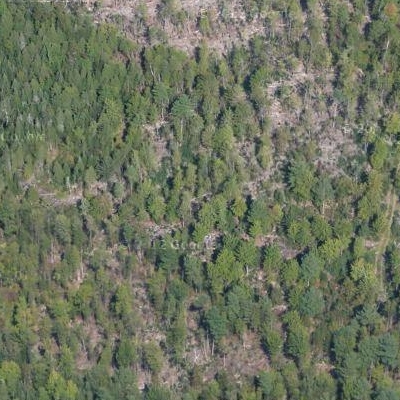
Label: Forest